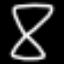
Label: hourglass